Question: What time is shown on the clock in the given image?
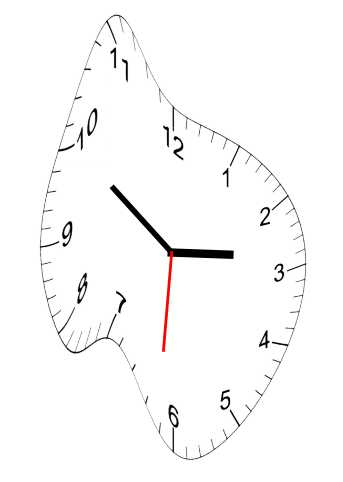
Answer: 02:50:31